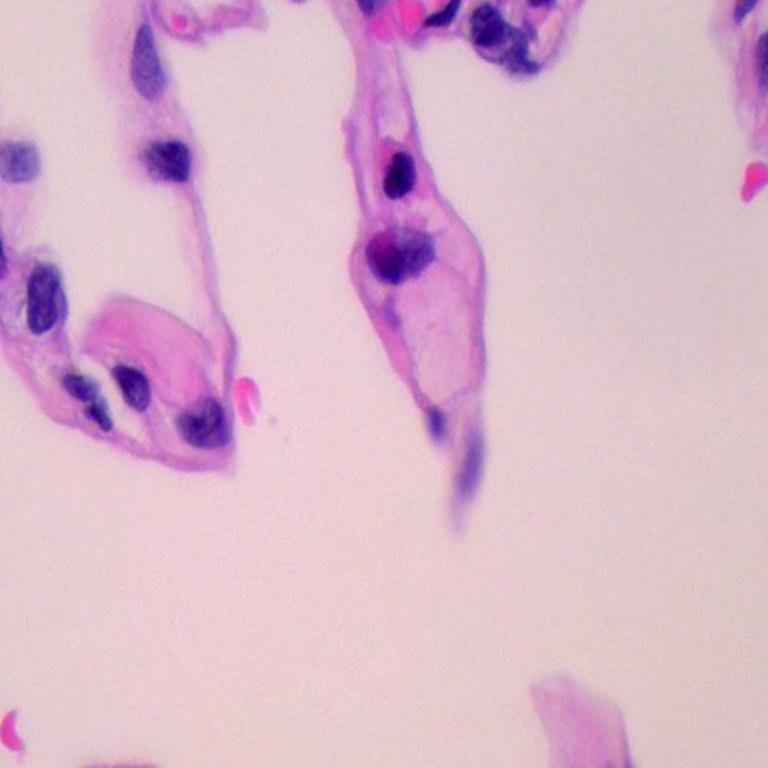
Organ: lung
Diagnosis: benign